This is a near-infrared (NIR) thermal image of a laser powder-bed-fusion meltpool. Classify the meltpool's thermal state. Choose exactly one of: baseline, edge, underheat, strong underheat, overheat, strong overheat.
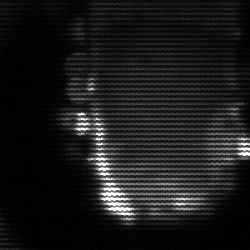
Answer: baseline